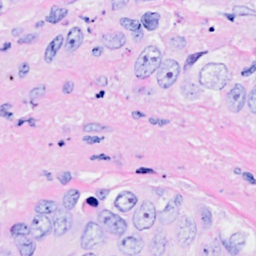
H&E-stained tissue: Breast